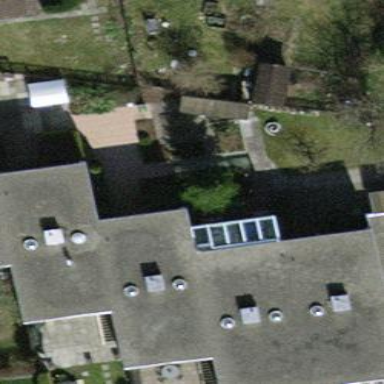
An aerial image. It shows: Flat-roofed building.